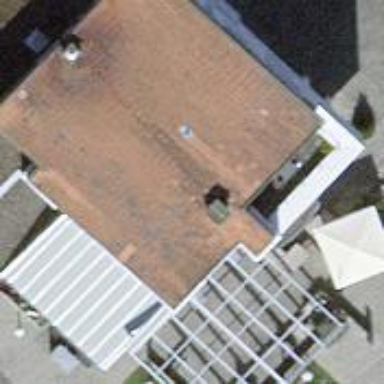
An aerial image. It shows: Restaurant.